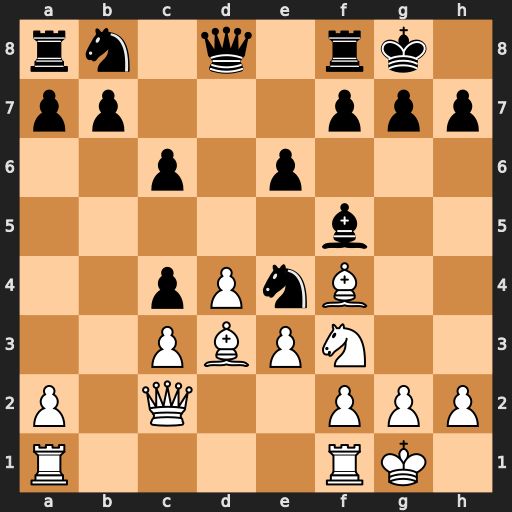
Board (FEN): rn1q1rk1/pp3ppp/2p1p3/5b2/2pPnB2/2PBPN2/P1Q2PPP/R4RK1
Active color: w
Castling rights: -
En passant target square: -
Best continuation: Bxe4 Bxe4 Qxe4